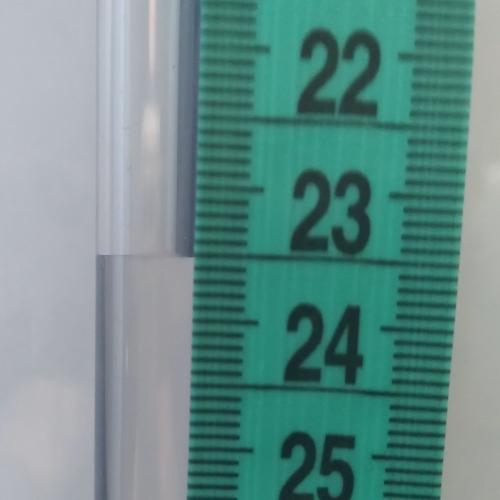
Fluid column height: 23.5 cm